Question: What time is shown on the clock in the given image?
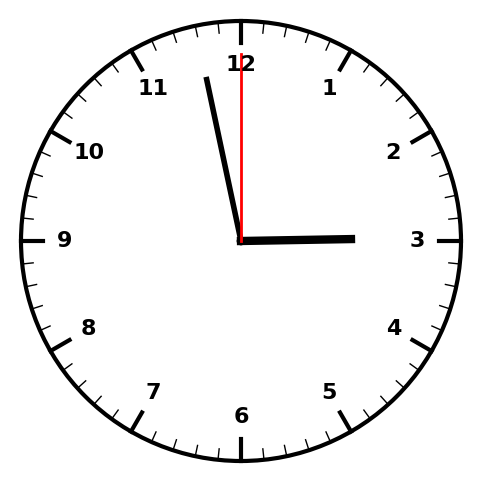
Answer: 02:58:00